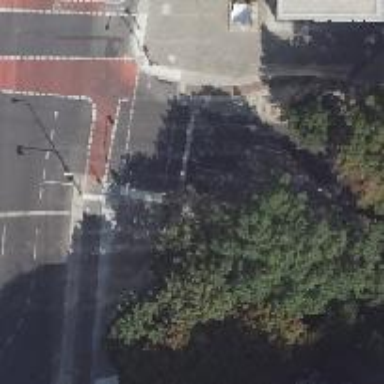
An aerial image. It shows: Road with traffic signals.